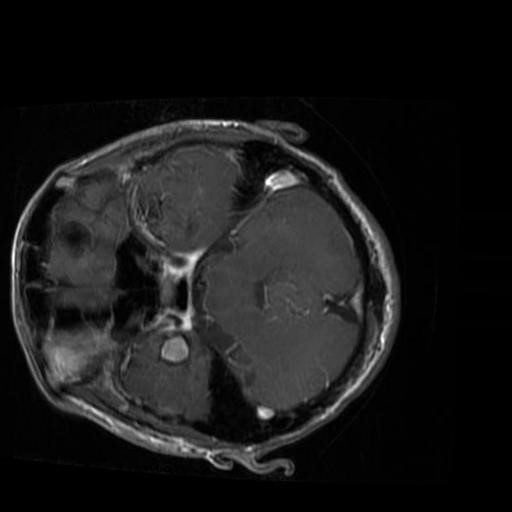
Label: brain_glioma